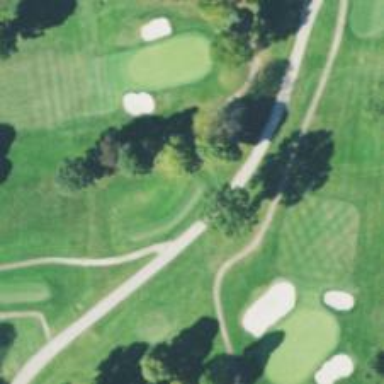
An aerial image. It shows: Golf tee.